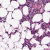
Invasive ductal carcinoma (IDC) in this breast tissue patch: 1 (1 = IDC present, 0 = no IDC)